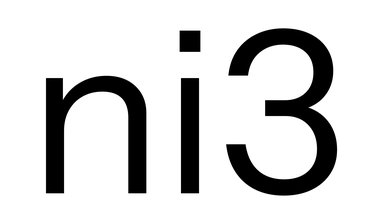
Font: InstrumentSans_Regular